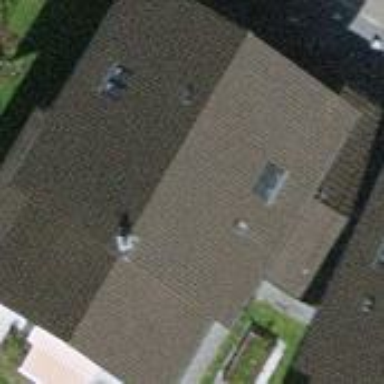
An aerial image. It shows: Building with tiled roof.